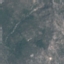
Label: HerbaceousVegetation